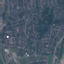
Land use / land cover: Residential